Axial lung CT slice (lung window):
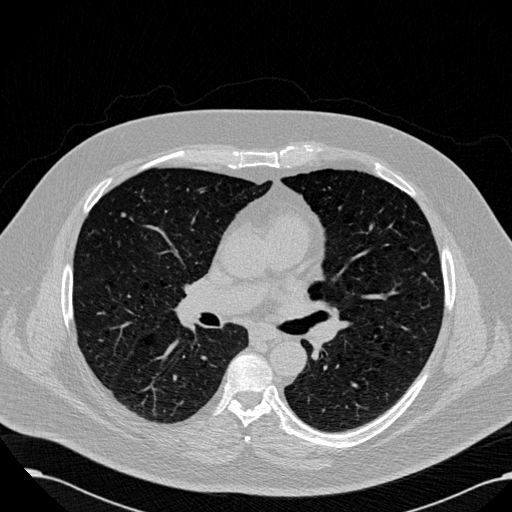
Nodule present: yes
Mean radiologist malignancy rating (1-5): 2.667